Question: I have a database problem with MySQL
I created a with a table

Every year i want to update kilometers plus 1000
For example the row 6 today should be updated to
7000 kilometers from 6000 and the date from 2013-08-06 to 2014-08-06
'''
update database.CustomerInfo
set Kilometers = Kilometers + 1000
where date_add(Date, interval 1 year) = curdate();
'''
This code isn't correct and the date update is missing
If i run query
'''
select * from database.customerinfo where date_add(Date, interval 1 year) = curdate();
'''
returns row 6
thanks for the help
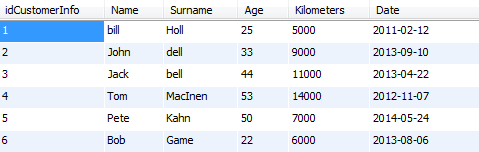
Answer: Date update is missing since you are not updating the date
'''
update database.CustomerInfo
set Kilometers = Kilometers + 1000, Date = curdate()
where date_add(Date, interval 1 year) = curdate();
'''